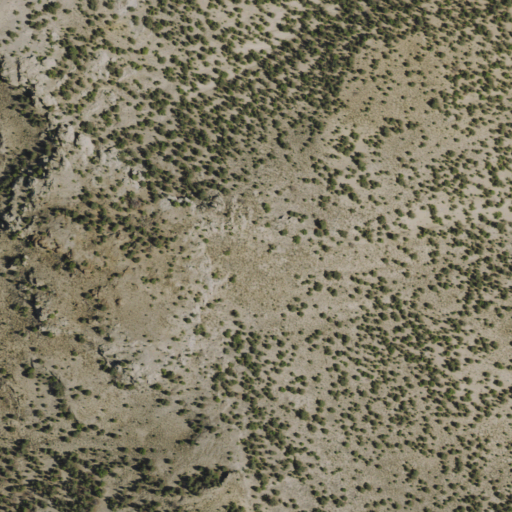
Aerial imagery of ridge(s) in Nevada named Martin Ridge containing shrub and evergreen forest